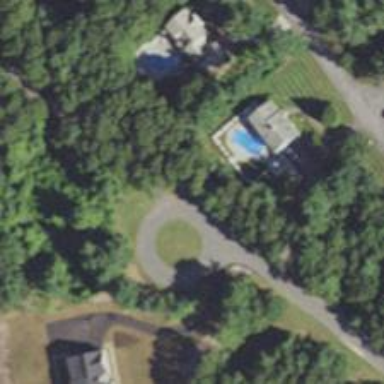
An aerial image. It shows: Driveway leading to service road.